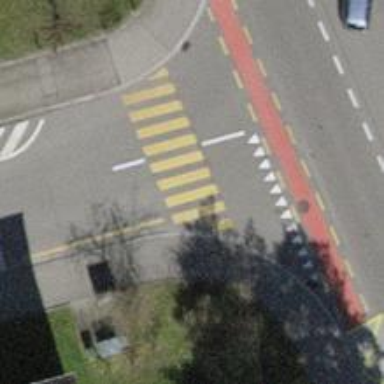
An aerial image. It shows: Uncontrolled zebra crossing.